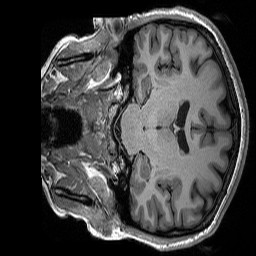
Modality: T1w
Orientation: coronal
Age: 20
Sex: female
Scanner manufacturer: siemens
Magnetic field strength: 3 T
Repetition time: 2.3 s
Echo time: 0.00298 s